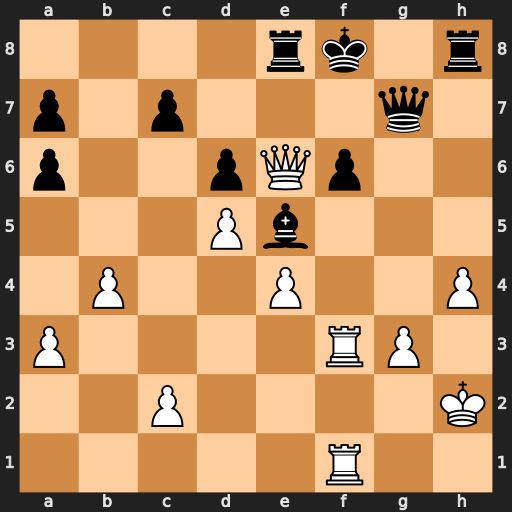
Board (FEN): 4rk1r/p1p3q1/p2pQp2/3Pb3/1P2P2P/P4RP1/2P4K/5R2
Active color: w
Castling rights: -
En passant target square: -
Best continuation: Rxf6+ Bxf6 Rxf6+ Qxf6 Qxf6+